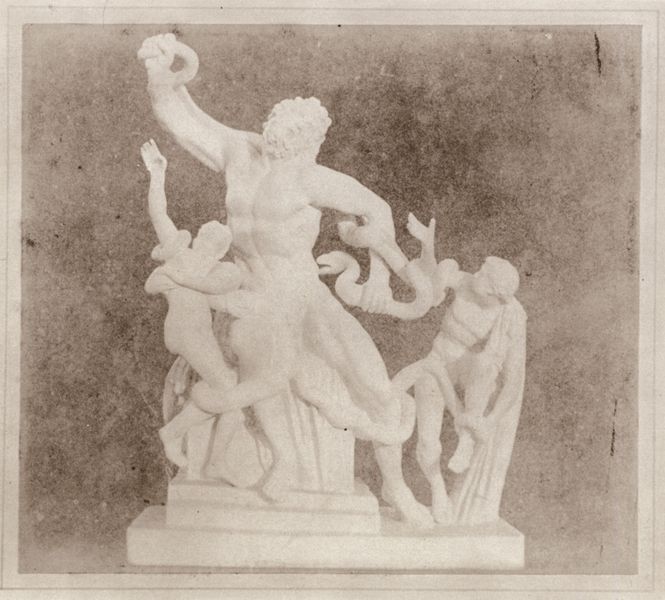
Titel: Laokoon
Künstler: William Henry Fox Talbot
Schlagwörter: akt, angriff, baum, flügel, gott, gruppe, held, kampf, körper, mann, nackt, weiß, bewegung, brust, marmor, männer, alt, bart, arm, arme, blass, sockel, stein, bildnis, gesten, mantel, drei, kind, vater, locken, kinder, engel, skulptur, statue, beine, bein, jungen, knaben, drehen, figuren, muskeln, plastik, steinmetz, junge, schenkel, ring, unscharf, foto, fotografie, photographie, antike, schwarzweiß, schlange, mythologie, kämpfen, rom, photo, leib, kraushaar, griechen, götter, kämpfend, muskel, zeus, griechisch, krieger, schlangen, vatikan, gottheit, winden, fotographie, herkules, stärke, mythen, aufnahme, sohn, söhne, standbild, muskulatur, klassisch, apollon, ringen, michelangelo, hellenismus, statur, sagen, skulptue, figurengruppe, priesterin, seher, platik, laokoon, verwunden, troia, geil, laokoongruppe, kampfe, schmetz